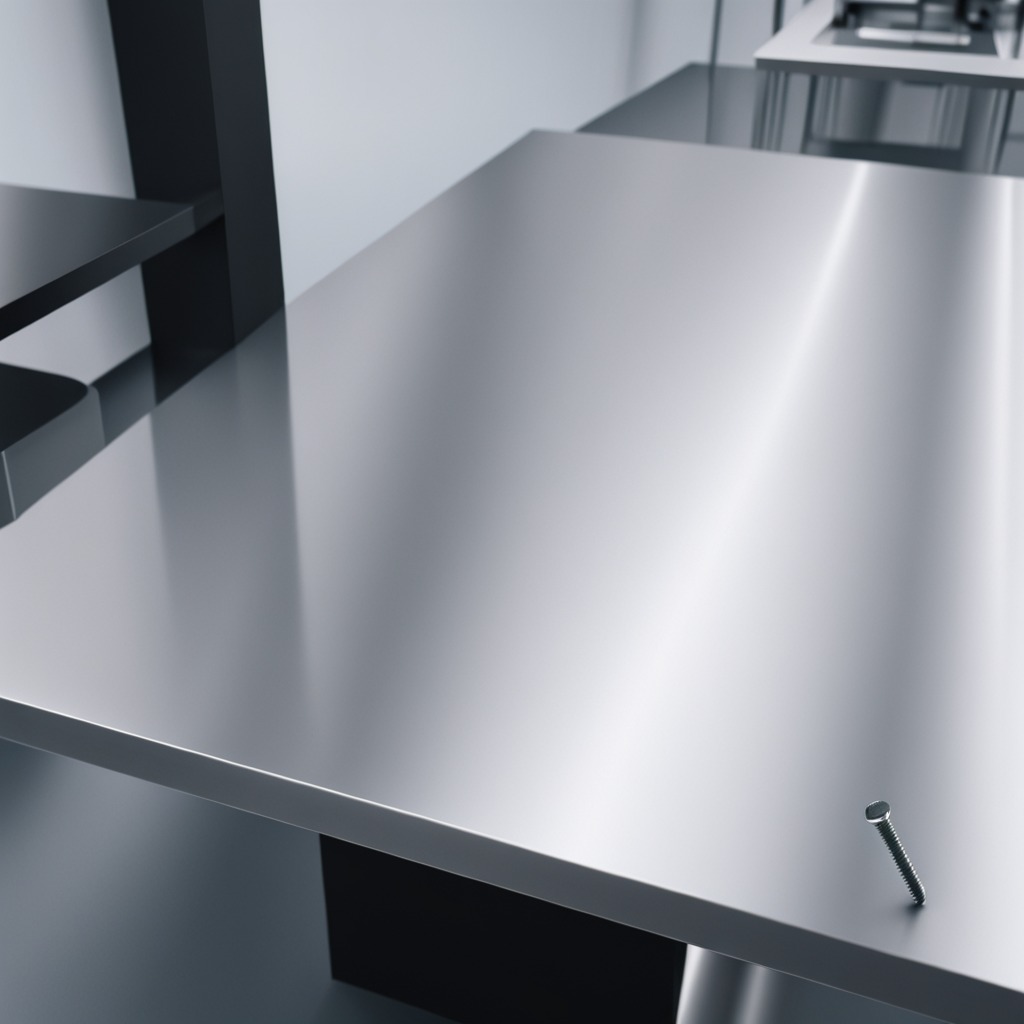
A metal screw is lying on the stainless steel table in a high-end prototyping lab.